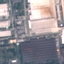
Land use / land cover: Industrial